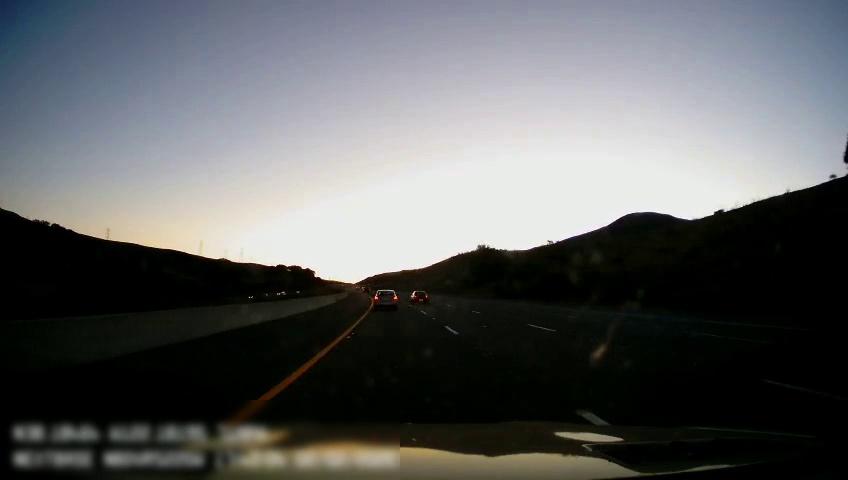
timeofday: Day
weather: Sunny
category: Drivable Space
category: Vehicles | Car
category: Vehicles | Car
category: Lanes | Alternate Lane
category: Lanes | Current Lane
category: Lanes | Current Lane
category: Lanes | Alternate Lane
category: Lanes | Alternate Lane